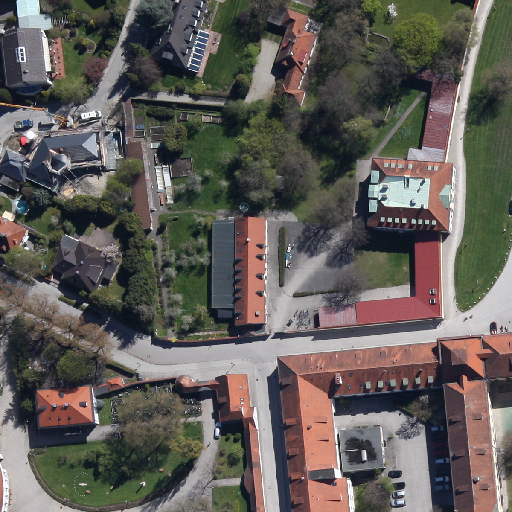
Referring expression: impervious surface